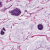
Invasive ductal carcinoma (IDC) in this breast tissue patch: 1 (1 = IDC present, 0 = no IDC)